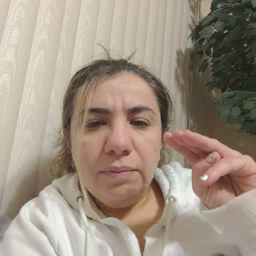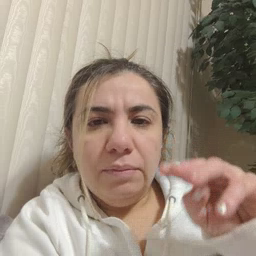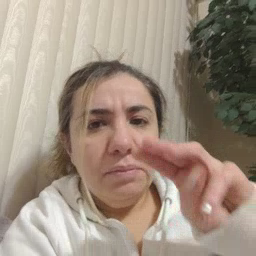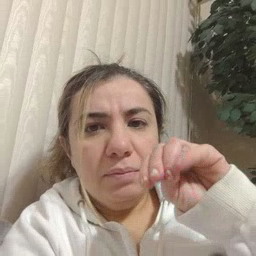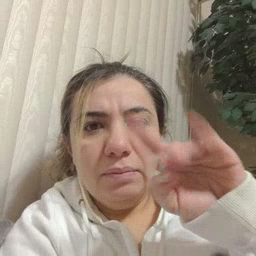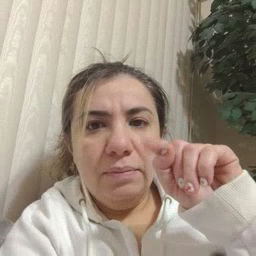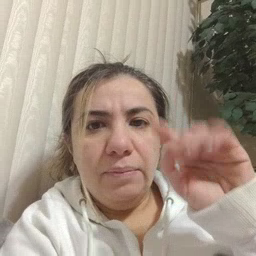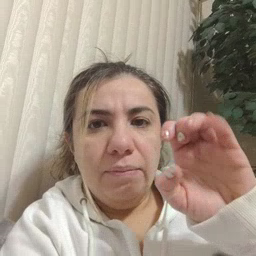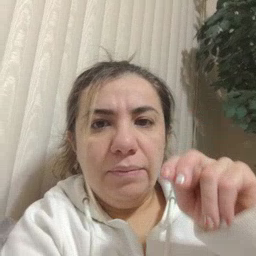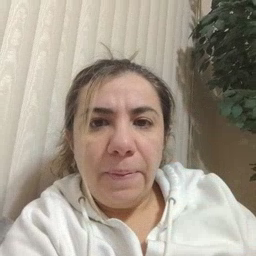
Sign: mitten